Aerial crown-view tile of a tropical tree (Barro Colorado Island, Panama), acquired 20250124:
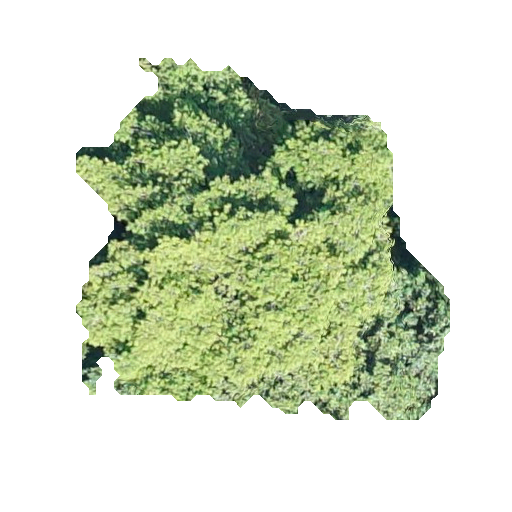
Species: Virola surinamensis
GBIF accepted scientific name: Virola surinamensis
Crown area: 145.318 m²